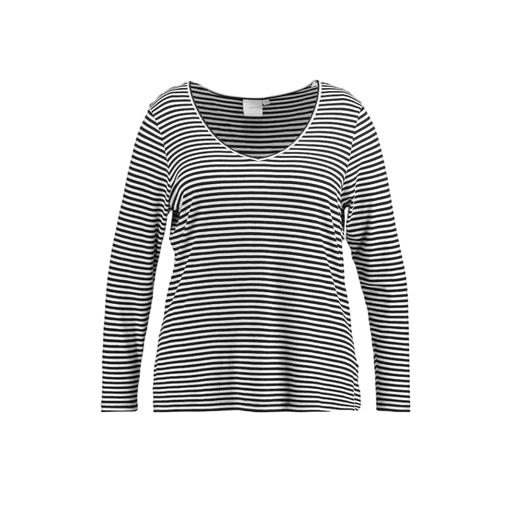
striped long sleeved t-shirt and u collar, black and white long sleeved shirt, black and white striped shirt, white background